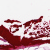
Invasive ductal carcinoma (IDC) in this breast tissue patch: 0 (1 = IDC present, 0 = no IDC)